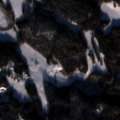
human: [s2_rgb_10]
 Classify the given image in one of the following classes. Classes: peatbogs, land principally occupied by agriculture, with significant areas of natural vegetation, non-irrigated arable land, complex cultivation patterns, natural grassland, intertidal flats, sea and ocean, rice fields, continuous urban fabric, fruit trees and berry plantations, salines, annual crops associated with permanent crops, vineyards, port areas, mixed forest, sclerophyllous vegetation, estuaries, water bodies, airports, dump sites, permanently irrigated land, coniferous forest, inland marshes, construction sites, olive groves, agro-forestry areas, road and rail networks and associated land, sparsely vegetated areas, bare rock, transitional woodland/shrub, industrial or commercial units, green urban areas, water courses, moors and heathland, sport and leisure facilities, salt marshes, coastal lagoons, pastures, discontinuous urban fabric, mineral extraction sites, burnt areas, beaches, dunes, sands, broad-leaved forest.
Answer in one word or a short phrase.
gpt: non-irrigated arable land, land principally occupied by agriculture, with significant areas of natural vegetation, coniferous forest, mixed forest